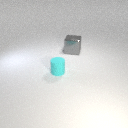
small cyan rubber cylinder in front of large gray metal cube